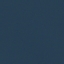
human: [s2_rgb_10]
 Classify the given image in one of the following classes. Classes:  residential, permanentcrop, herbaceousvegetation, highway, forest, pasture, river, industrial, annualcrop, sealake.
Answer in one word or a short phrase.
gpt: SeaLake